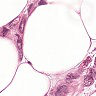
Metastatic tissue present: yes